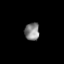
Tissue: skin
Cell type: Others
Senescence score: 0.8035
Nuclear area (px): 256
Mean DAPI intensity: 132.117